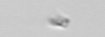
Label: detritus